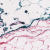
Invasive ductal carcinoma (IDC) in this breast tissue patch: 0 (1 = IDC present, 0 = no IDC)